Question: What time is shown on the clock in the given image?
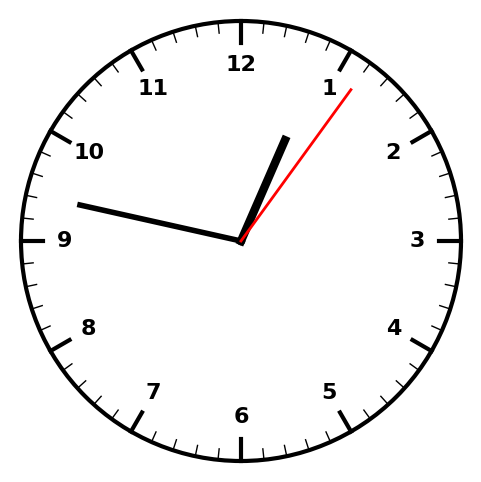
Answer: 12:47:06